Question:
See the picture, i have a button and it is behind an invisible view (the red line), lets say a gridview, or just simply 'LinearLayout'. Is there any possible way that will let me touch or click the button behind this invisible view? Thank you.
i have my reason why i need the button behind the view, i just illustrated it using this picture for you guys to know what i meant. The button has to behind the view :))
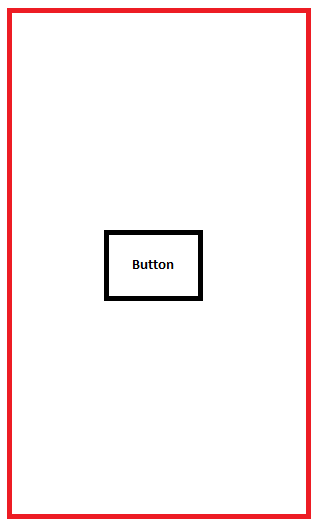
Answer: '''
android:focusable="false"
android:focusableInTouchMode="false"
android:clickable="false"
'''
Declare it in your layout.
Let me know if it helps you.